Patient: sex F, age 82
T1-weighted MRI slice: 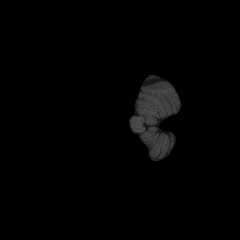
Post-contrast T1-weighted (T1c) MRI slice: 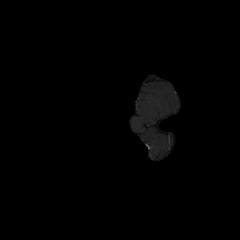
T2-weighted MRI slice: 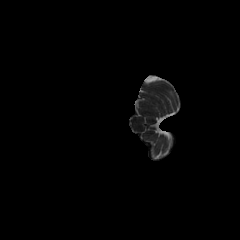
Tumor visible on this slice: no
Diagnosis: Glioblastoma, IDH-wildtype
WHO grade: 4